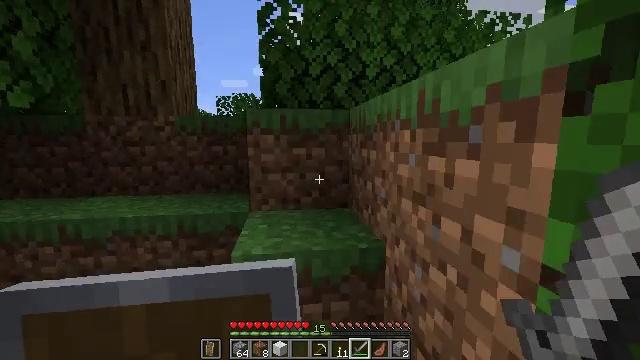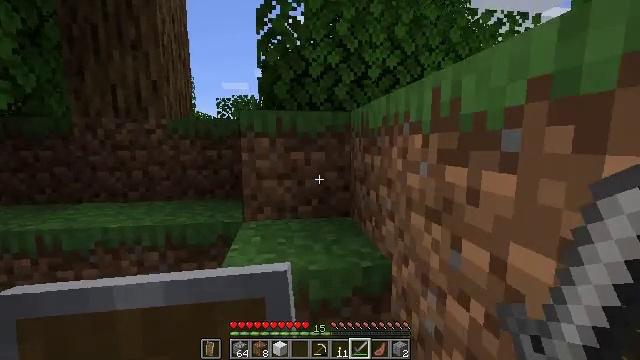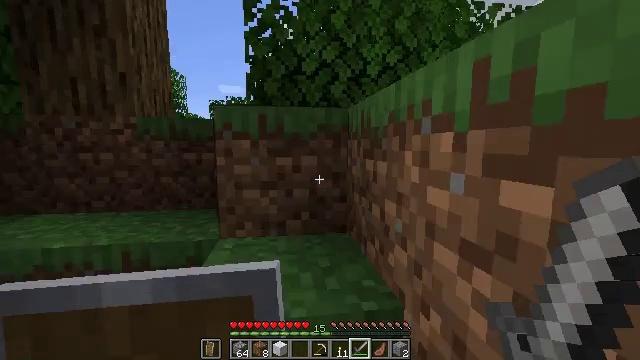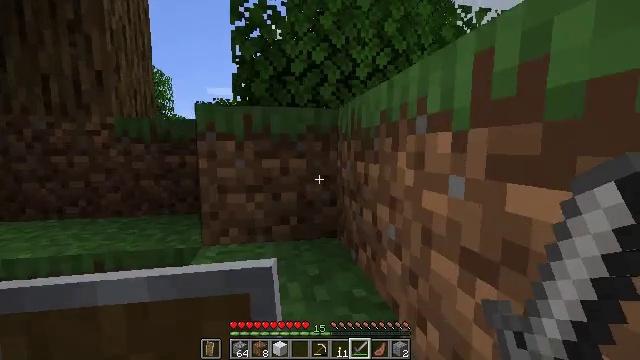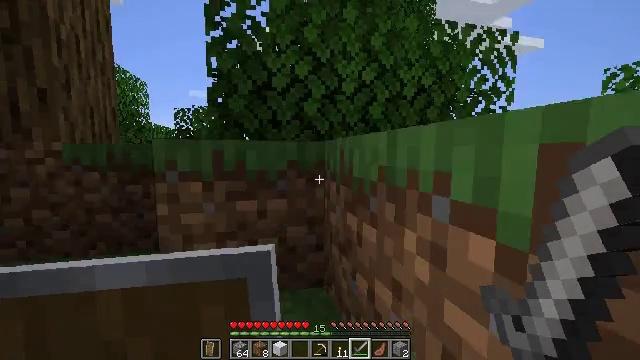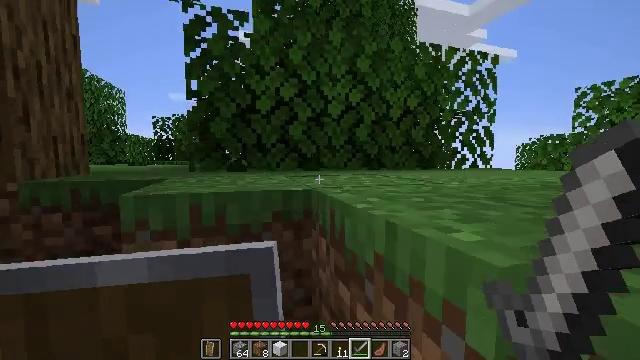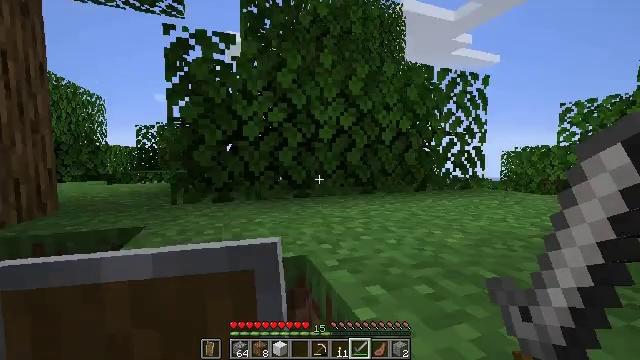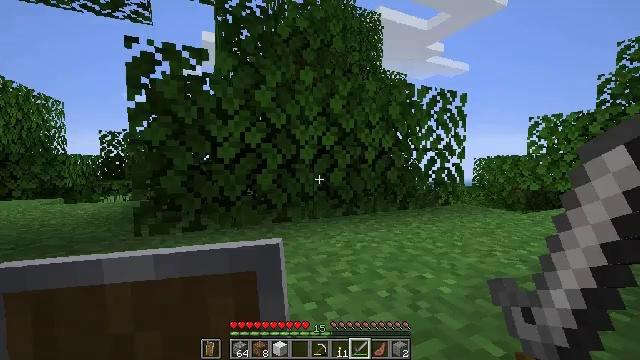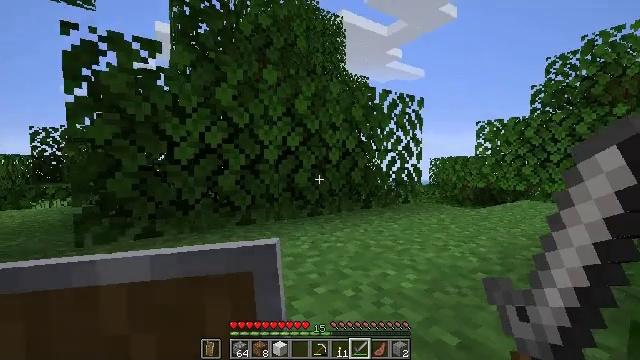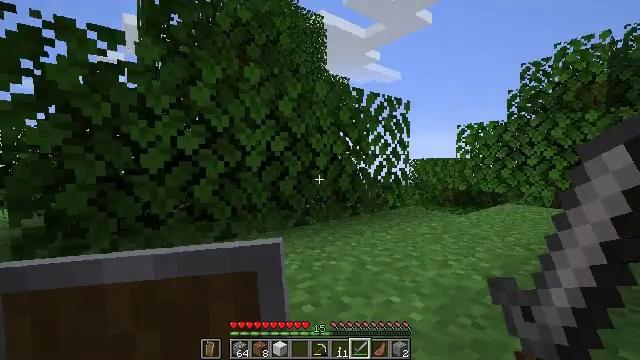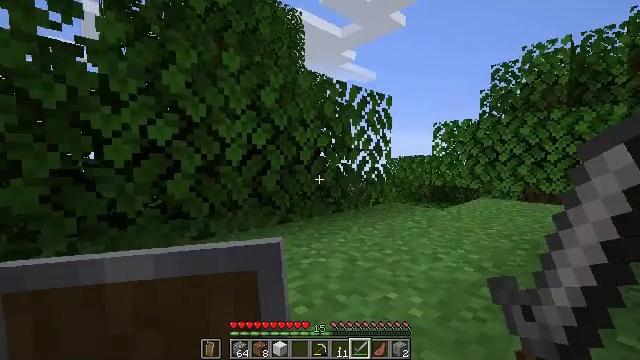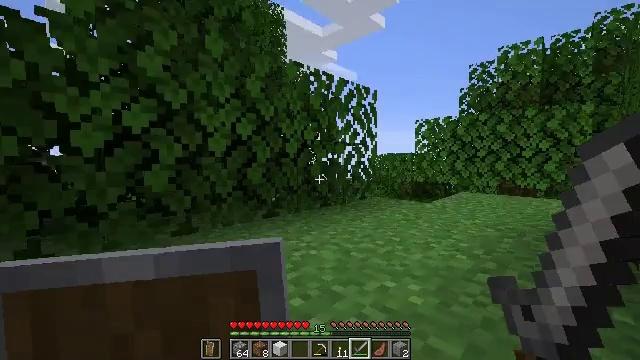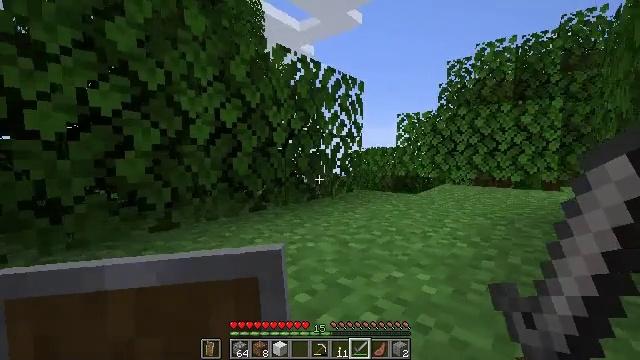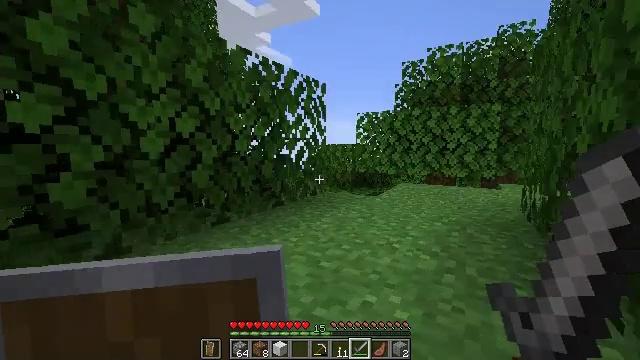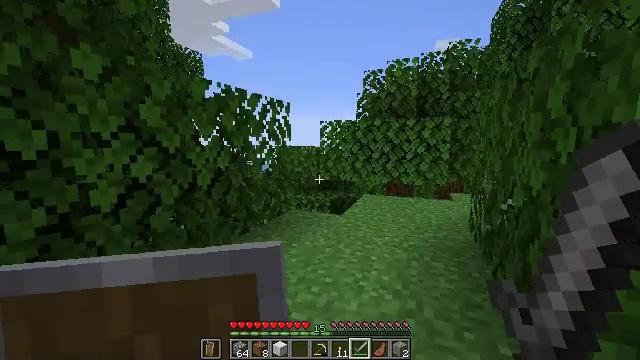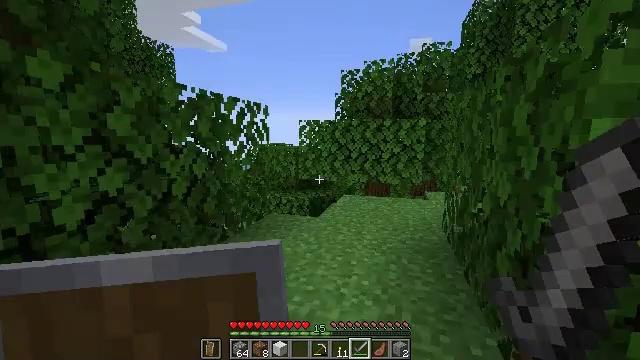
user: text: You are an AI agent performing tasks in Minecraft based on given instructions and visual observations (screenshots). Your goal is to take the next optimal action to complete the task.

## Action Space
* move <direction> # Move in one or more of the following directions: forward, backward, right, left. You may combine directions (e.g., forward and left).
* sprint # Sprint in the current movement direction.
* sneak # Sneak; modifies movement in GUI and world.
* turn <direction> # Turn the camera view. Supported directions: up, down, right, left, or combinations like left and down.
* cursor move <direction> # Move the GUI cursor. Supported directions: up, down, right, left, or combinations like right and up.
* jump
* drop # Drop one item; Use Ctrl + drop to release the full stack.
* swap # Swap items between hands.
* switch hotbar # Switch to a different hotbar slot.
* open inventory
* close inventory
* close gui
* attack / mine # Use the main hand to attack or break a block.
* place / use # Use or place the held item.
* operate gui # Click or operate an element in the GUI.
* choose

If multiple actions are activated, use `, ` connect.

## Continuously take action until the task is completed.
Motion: motion action
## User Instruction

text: Catch and kill the tropical fish.
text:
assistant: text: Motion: move forward
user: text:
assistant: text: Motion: move forward
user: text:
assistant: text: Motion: move forward, turn right
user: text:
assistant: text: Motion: move forward, turn right, jump
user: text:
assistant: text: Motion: move forward, turn right, jump
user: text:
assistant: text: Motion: move forward, turn right, jump
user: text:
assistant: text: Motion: move forward, turn right, jump
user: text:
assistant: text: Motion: move forward, turn right, jump
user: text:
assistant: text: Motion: move forward, turn right
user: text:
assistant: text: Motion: move forward, turn right
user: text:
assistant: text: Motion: move forward, turn right
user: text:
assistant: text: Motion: move forward, turn right
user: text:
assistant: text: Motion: move forward, turn right and down, jump
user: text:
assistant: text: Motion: move forward, turn right and down, jump
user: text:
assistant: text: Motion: move forward, turn right, jump
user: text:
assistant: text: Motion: move forward, turn right, jump
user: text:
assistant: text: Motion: move forward, turn right
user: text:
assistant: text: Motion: move forward, turn right
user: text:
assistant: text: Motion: move forward
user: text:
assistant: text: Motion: move forward
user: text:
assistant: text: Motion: move forward
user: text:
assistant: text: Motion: move forward
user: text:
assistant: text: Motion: move forward, turn down
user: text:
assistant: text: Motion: move forward
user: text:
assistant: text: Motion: move forward
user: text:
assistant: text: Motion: move forward
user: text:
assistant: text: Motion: move forward
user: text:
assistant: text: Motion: move forward
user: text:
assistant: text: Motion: move forward
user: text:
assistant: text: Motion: move forward